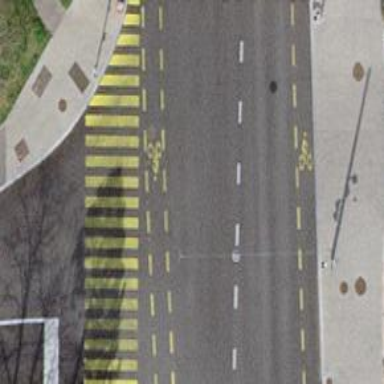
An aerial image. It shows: Road with traffic signals.